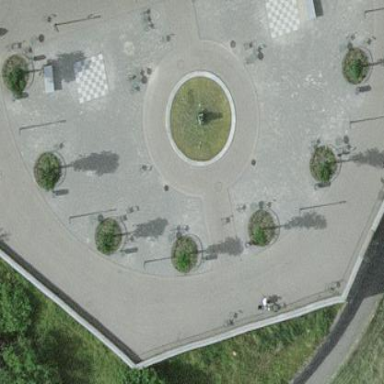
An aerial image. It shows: Park.